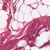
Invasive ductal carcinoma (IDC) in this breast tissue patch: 0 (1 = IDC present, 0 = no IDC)